Question: How to prevent child.child.Windows going out from MDI Parent Form.
Please see following image.

Add Product Window is a child of MDI Parent Form. Add Category Window is child of Add Product Window. Add Product Window is not going out from MDI Parent Form as I use following code.
'''
Add_Product obj_AddNewProduct = new Add_Product();
obj_AddNewProduct.MdiParent = this;
obj_AddNewProduct.Show();
'''
But how can I make obj_AddCategory child of MDI Parent Form?
'''
Add_Category obj_AddCategory = new Add_Category();
// obj_AddCategory.MdiParent = this; ???
obj_AddCategory.Show();
'''
Or anyone has better solution?
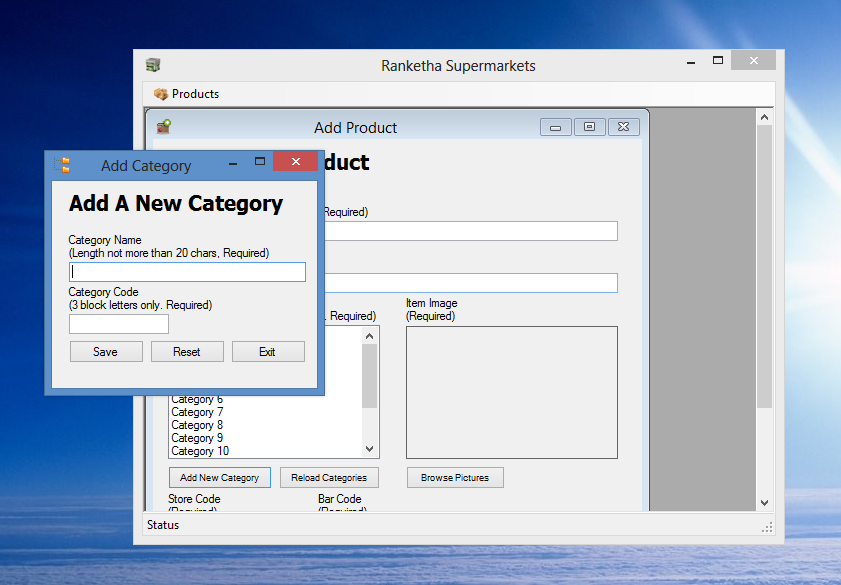
Answer: Simple:
'''
Add_Category obj_AddCategory = new Add_Category();
obj_AddCategory.MdiParent = this.MdiParent;
obj_AddCategory.Show();
'''